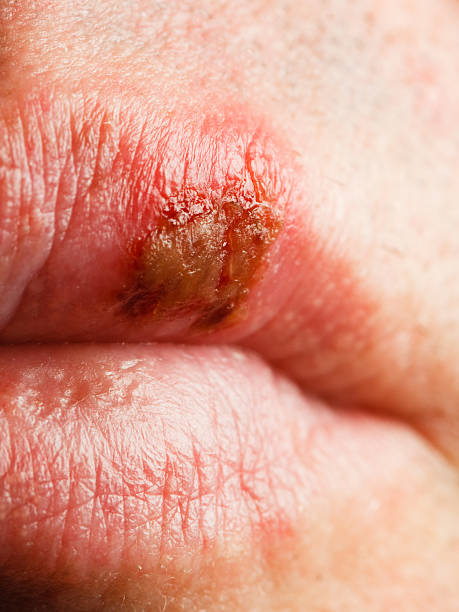
Condition: Mouth Ulcer